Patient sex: M
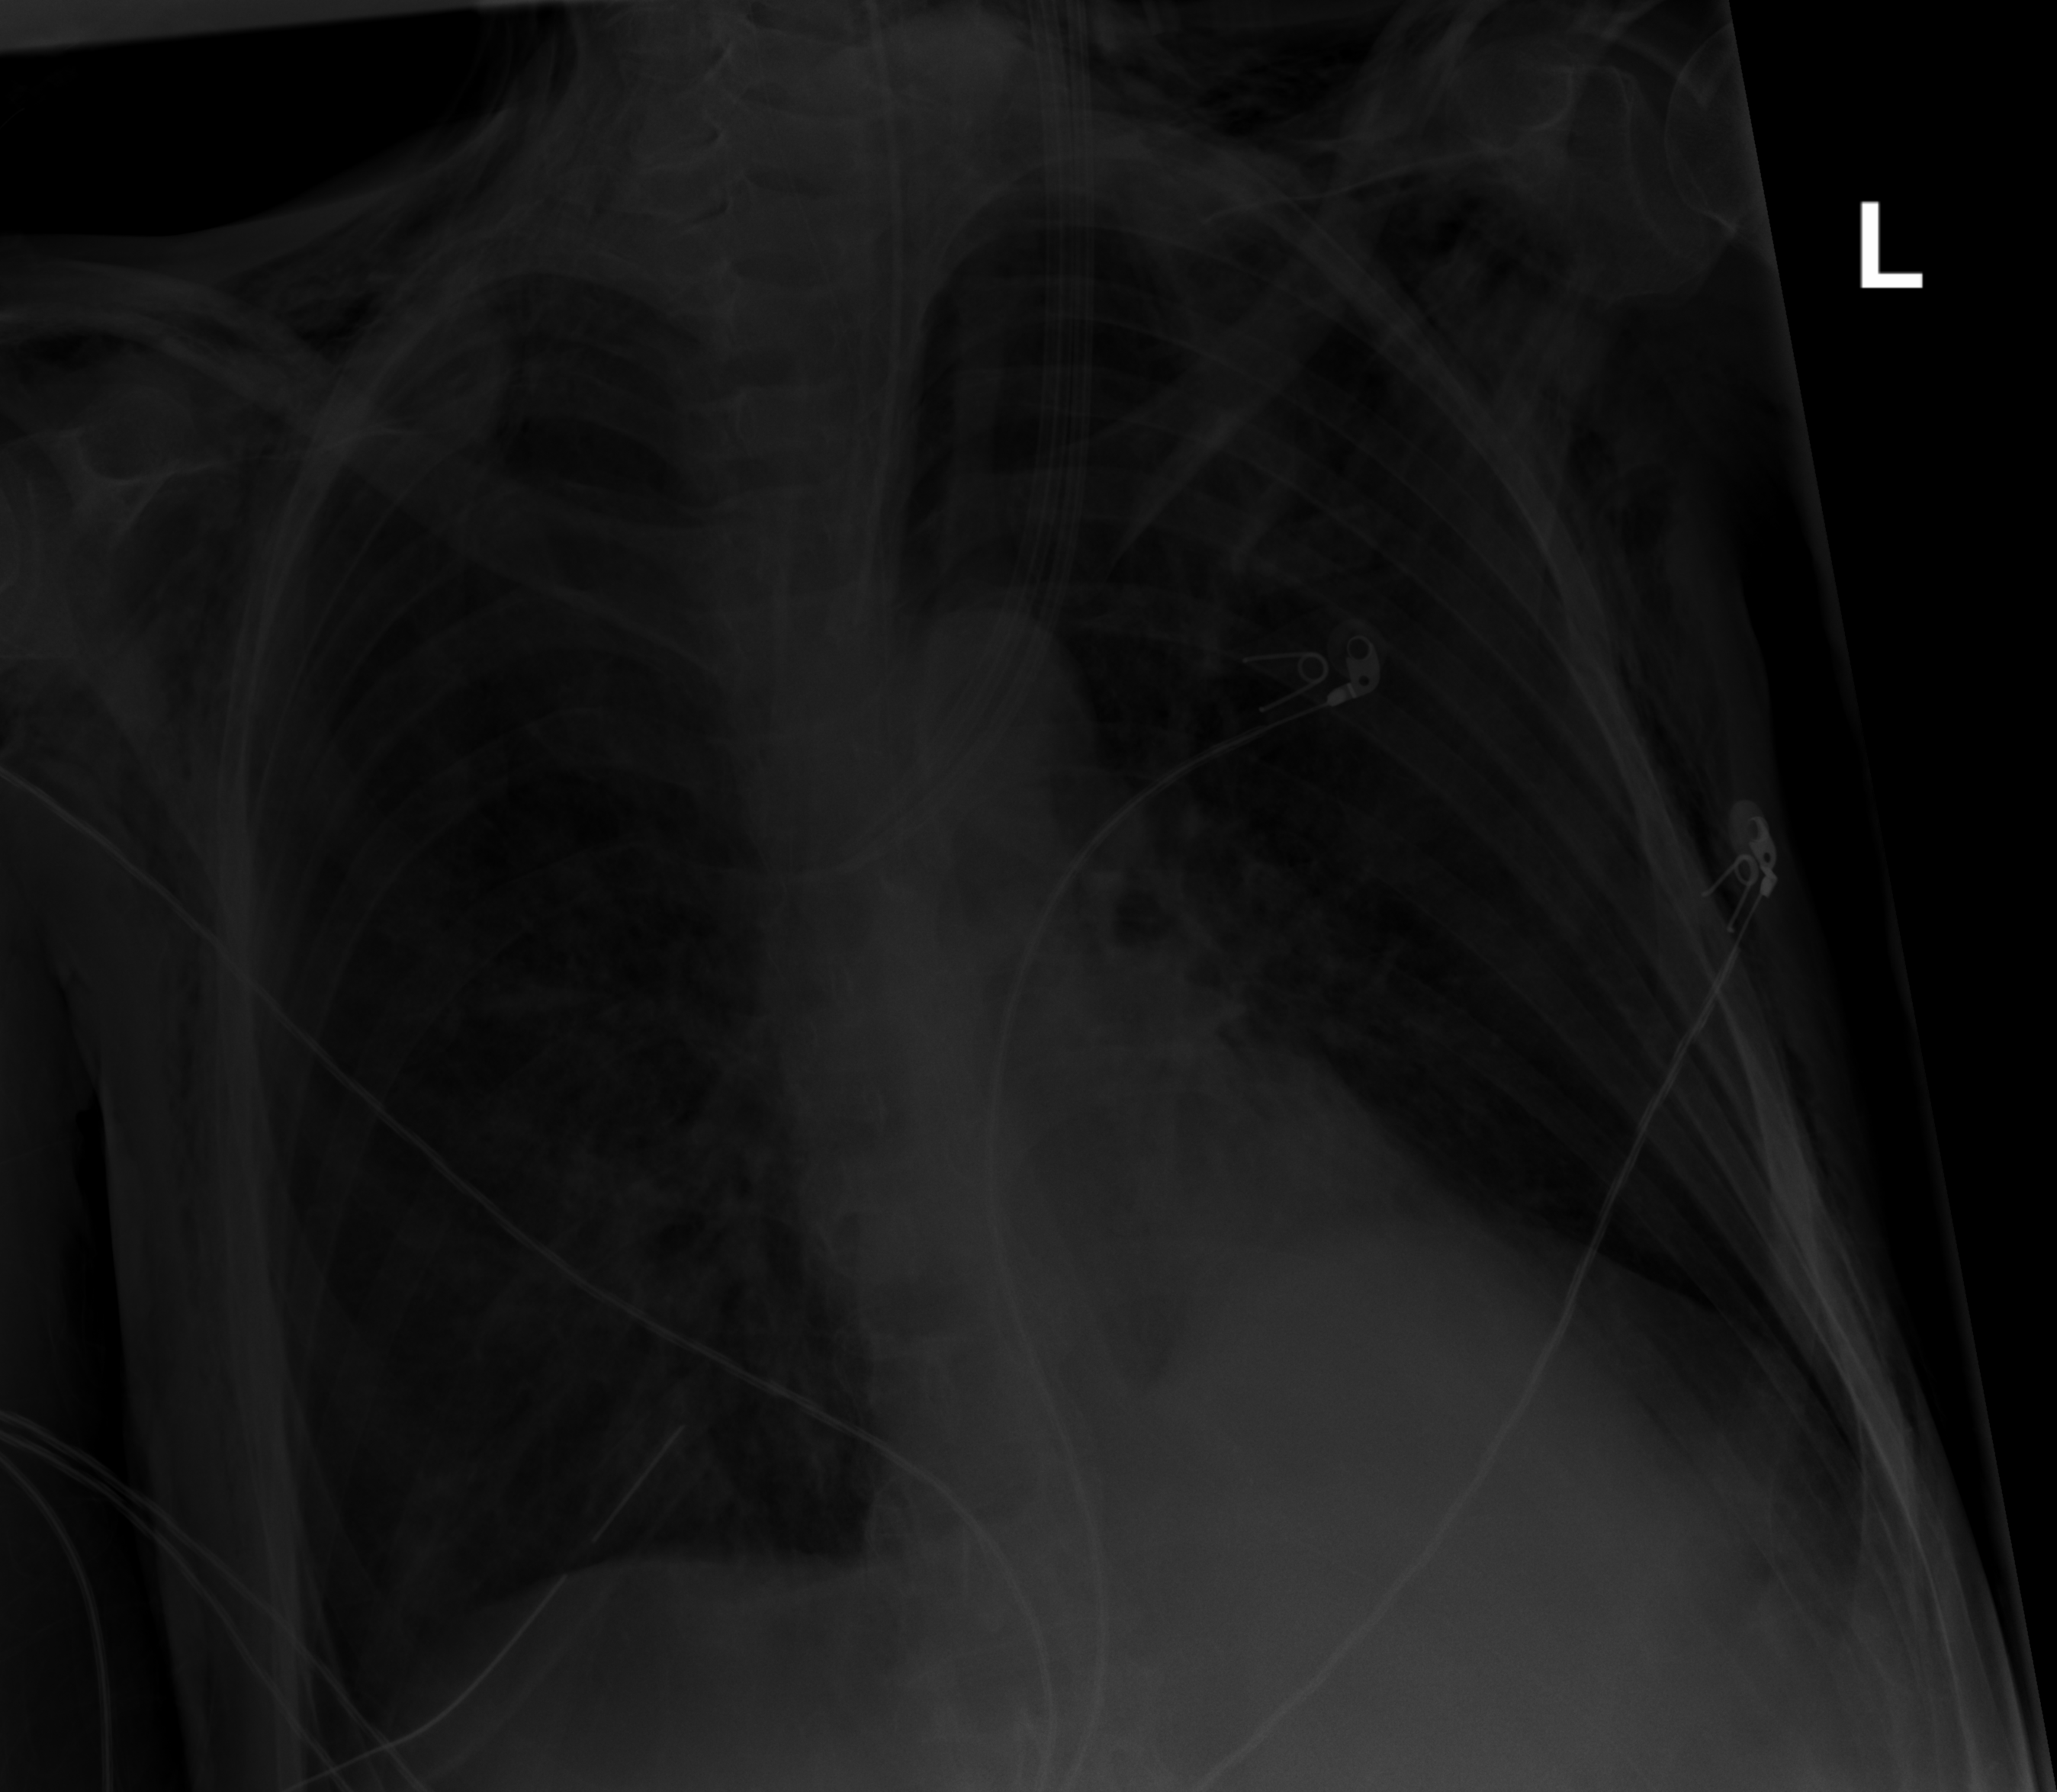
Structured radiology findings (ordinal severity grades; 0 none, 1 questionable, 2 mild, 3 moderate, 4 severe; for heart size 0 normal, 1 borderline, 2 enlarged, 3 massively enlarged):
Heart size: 0
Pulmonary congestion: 0
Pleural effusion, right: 0
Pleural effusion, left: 0
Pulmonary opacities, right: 0
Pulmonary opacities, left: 0
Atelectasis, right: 2
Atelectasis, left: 0